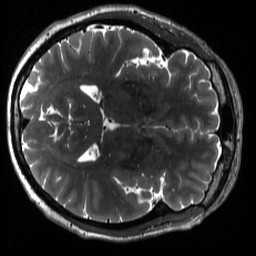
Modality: T2w
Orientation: axial
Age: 46
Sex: male
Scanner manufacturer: ge
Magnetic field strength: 3 T
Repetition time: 2.827 s
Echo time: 0.098 s